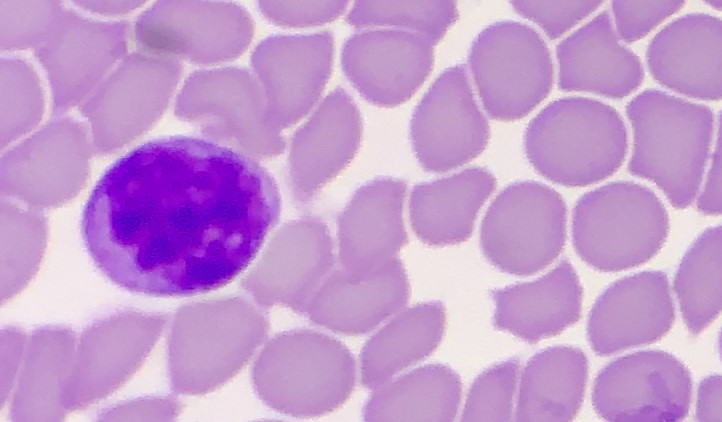
White blood cell type: Lymphocyte